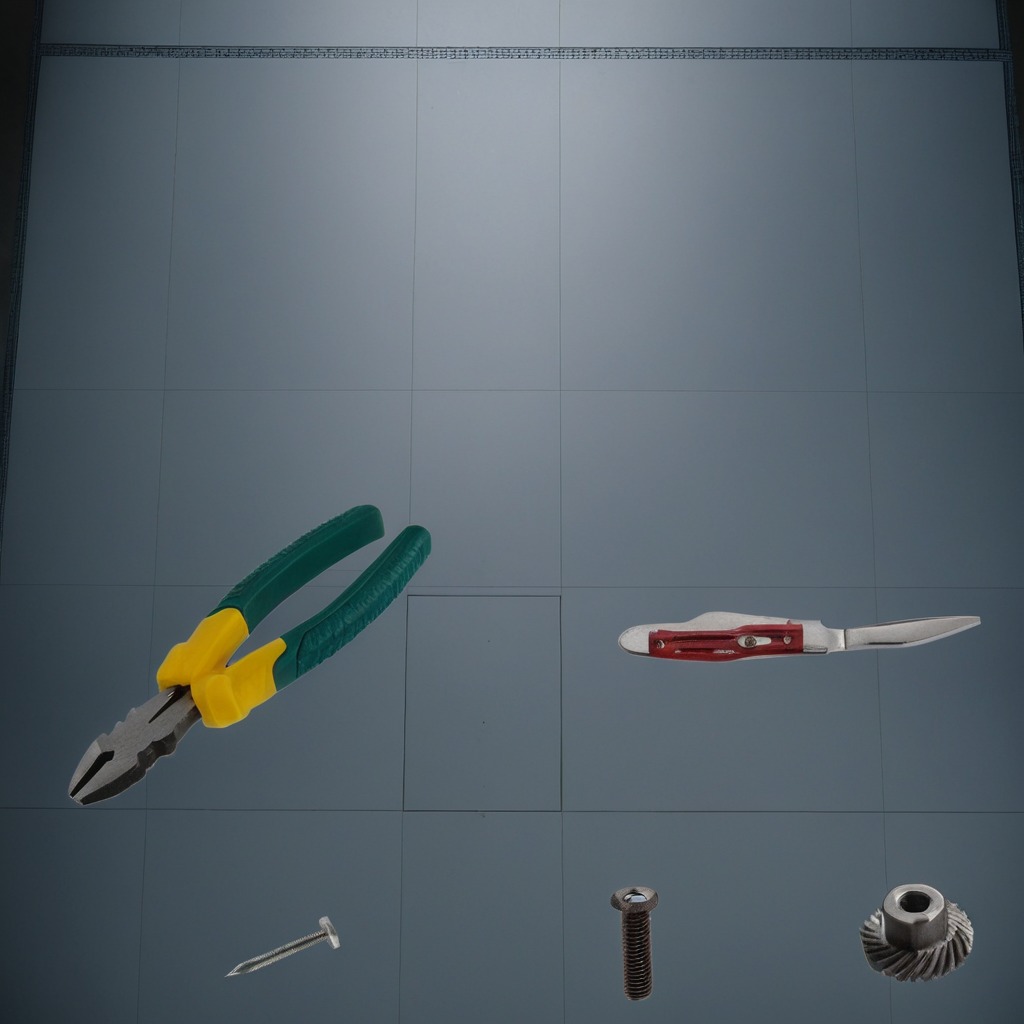
A steel gear with teeth, a utility knife, a metal machine screw, an iron nail, and a pair of pliers are lying on the toolbox surface in an airplane hangar workshop 8K.